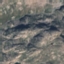
Land use / land cover class: HerbaceousVegetation